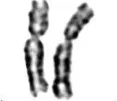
Giemsa Banded Karyotype image of Husband.
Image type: pathology (giemsa)